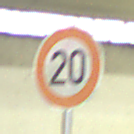
Verkehrszeichen: Geschwindigkeit20
Umgebung: Indoor, Special
Tageszeit: NotSpecified
Wetter: NotSpecified
Licht: Artificial
Jahreszeit: NotSpecified
Kontrast: HighContrast